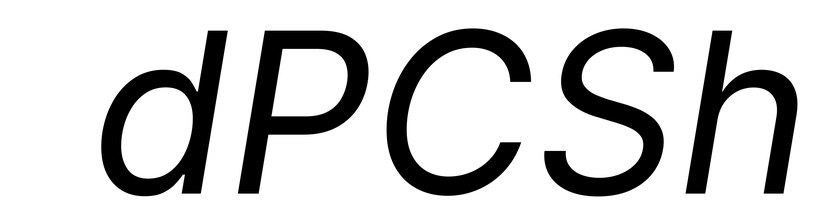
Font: Inter-Italic_Italic